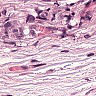
Metastatic tissue present: yes